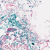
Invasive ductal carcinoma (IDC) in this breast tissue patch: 0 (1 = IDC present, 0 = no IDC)